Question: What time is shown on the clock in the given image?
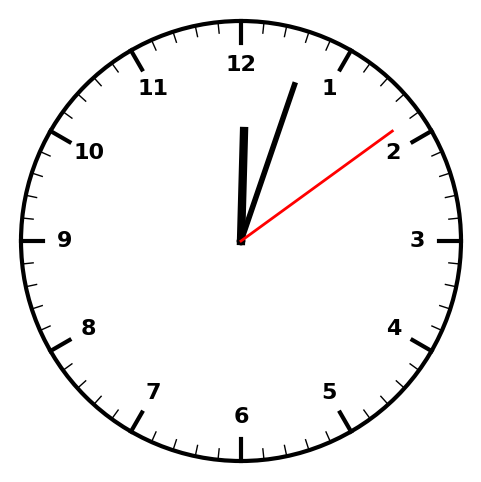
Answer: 12:03:09